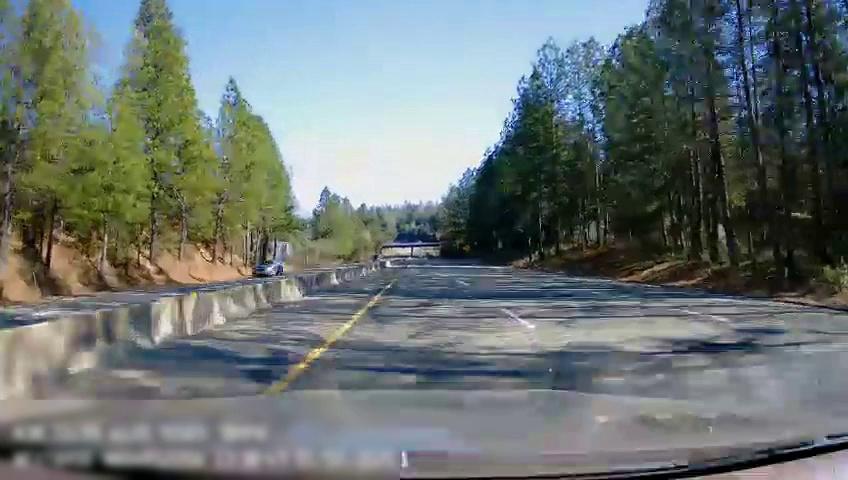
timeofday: Day
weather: Sunny
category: Drivable Space
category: Drivable Space
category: Vehicles | SUV
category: Lanes | Current Lane
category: Lanes | Current Lane
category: Lanes | Alternate Lane
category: Lanes | Alternate Lane